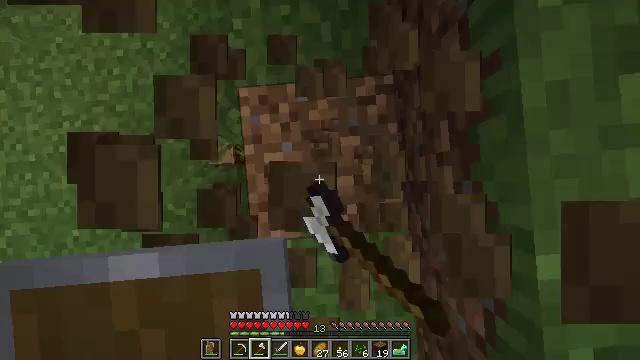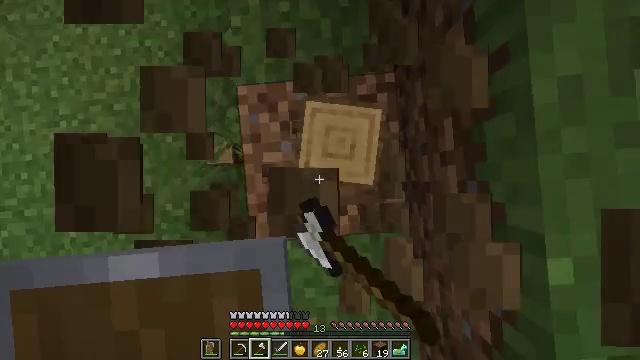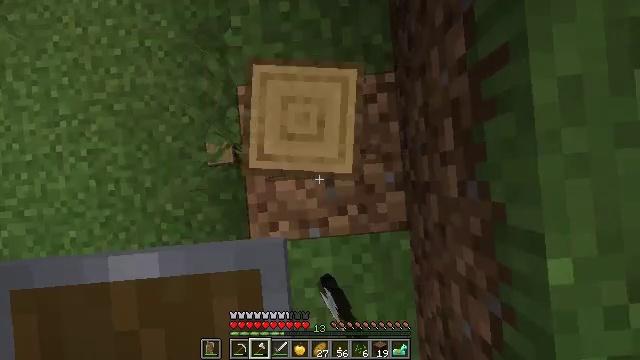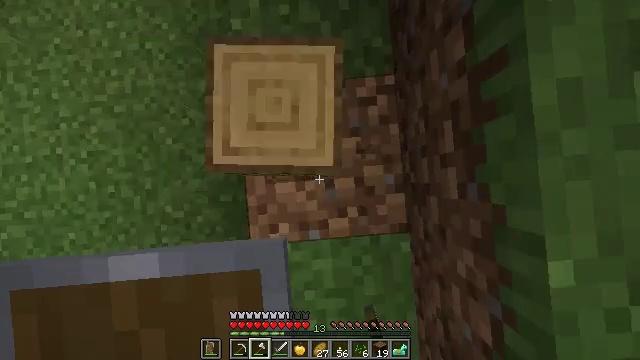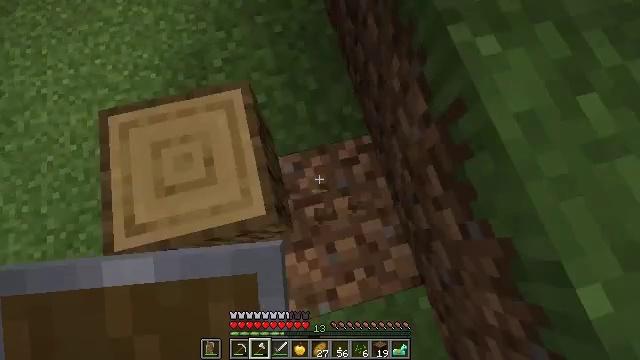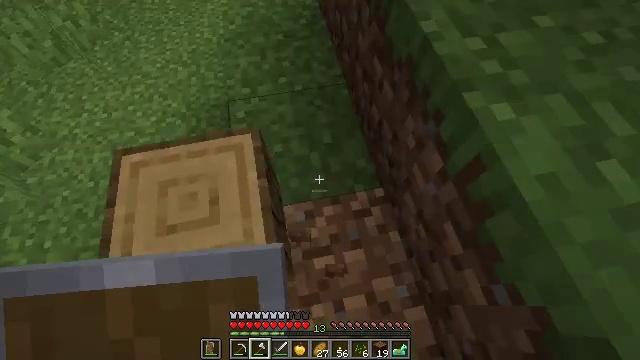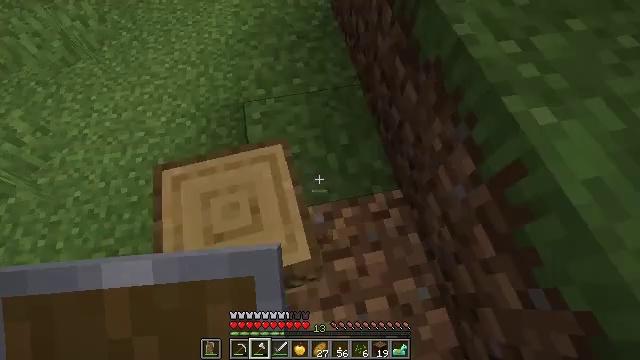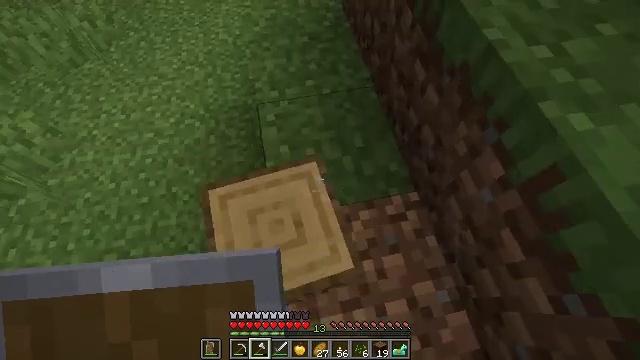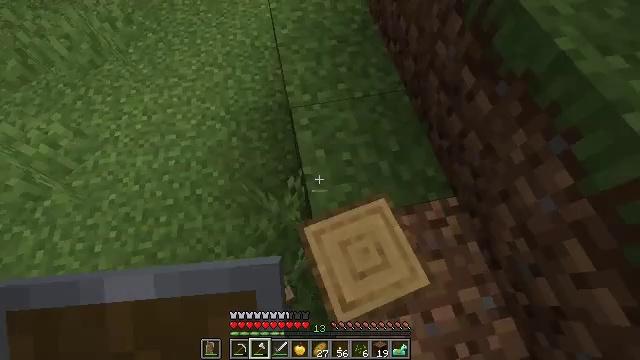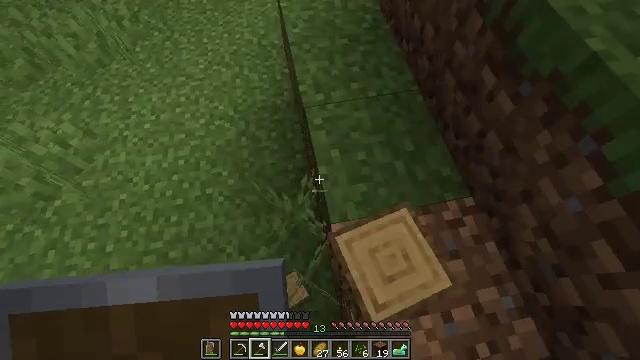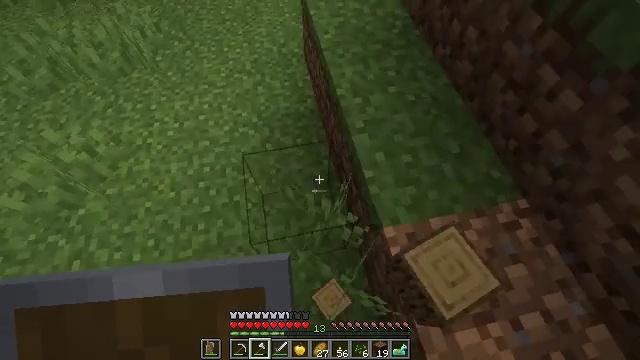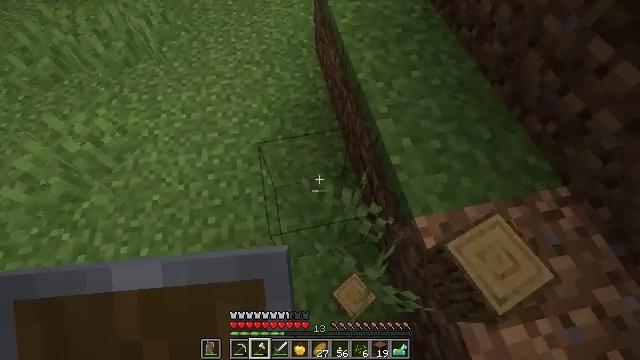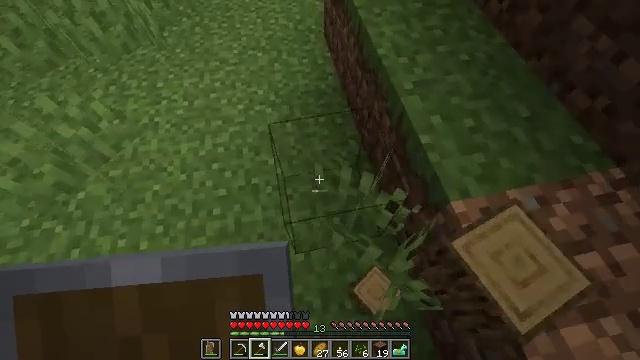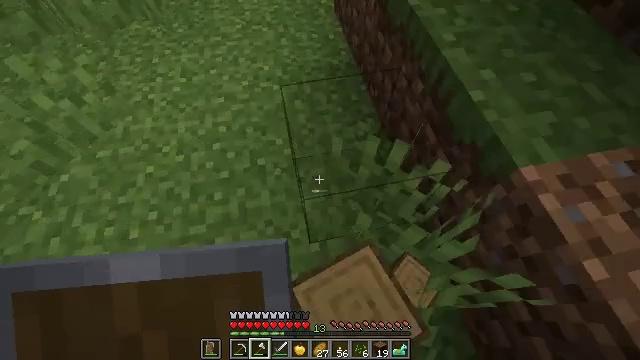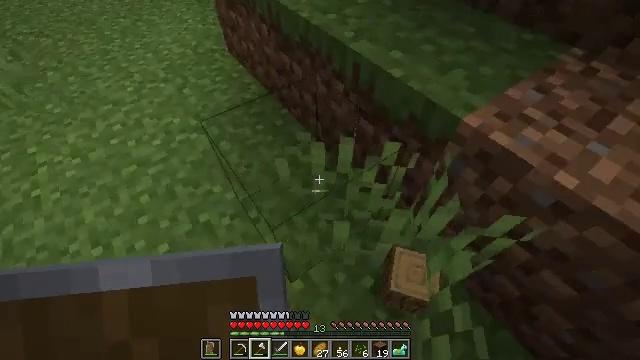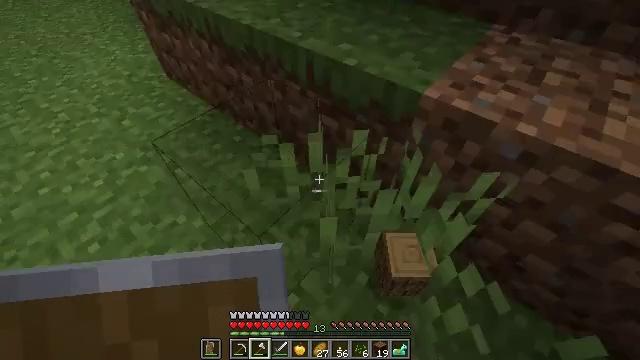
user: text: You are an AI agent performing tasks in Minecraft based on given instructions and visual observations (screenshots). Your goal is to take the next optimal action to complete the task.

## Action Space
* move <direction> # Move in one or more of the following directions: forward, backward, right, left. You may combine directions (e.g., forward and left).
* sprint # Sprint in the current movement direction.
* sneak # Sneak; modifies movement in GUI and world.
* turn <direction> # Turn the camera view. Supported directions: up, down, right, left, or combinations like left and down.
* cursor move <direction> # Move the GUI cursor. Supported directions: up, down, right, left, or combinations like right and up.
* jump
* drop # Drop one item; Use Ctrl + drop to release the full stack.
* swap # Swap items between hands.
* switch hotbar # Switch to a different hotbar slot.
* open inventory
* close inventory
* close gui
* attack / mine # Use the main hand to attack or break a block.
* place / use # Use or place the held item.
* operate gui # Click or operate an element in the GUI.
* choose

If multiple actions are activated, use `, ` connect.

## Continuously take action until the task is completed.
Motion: motion action
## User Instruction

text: Cut down the sugar cane stalks.
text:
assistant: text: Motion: attack / mine
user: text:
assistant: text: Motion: attack / mine
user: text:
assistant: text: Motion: attack / mine
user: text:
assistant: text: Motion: turn right and up
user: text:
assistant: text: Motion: move left, turn left and up
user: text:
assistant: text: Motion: move left
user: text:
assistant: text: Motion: move left
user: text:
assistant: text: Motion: move left
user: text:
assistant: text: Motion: move left
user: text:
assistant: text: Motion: move left, turn up
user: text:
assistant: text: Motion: move left
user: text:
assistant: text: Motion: no_op
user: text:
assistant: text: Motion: no_op
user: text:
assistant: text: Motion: turn right and up
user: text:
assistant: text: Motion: turn right and up
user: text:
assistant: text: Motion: turn right and up
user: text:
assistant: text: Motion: turn right and up
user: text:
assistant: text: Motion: no_op
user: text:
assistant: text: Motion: no_op
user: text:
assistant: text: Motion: move right
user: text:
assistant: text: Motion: move right, turn left, jump
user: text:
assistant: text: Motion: move right, turn left, jump
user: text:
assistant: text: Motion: move right, turn left, jump
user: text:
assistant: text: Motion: move right, turn left, jump
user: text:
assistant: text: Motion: move forward and move right, turn left and up, jump
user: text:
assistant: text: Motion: move forward and move right, turn left and up, jump
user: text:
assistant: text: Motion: move forward and move right, turn left
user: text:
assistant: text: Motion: move forward and move right, turn left
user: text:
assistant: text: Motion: move forward and move right, turn left and up
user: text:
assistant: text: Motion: move forward and move right, turn left and up